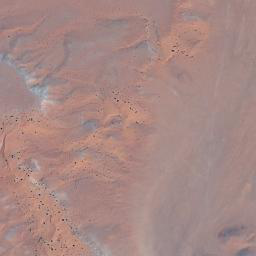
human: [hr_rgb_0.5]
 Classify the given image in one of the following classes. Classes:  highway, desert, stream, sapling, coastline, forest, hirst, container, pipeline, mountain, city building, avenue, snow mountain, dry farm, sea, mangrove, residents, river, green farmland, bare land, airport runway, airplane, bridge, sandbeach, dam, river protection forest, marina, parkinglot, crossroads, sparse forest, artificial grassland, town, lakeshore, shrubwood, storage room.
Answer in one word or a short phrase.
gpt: desert